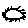
Label: sun